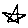
Label: star